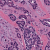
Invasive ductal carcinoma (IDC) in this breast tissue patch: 1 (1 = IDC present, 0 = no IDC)